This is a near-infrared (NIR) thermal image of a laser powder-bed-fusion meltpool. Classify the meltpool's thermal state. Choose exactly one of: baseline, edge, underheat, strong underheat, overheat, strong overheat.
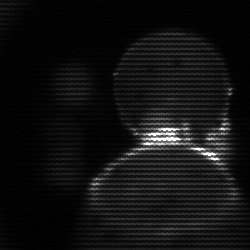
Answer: edge